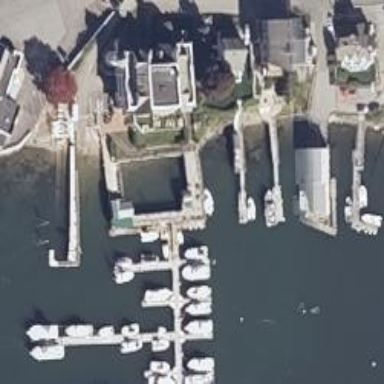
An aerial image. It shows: Man-made pier.